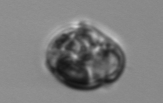
Label: Proterythropsis